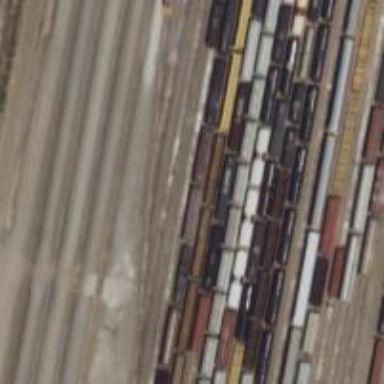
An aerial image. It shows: Railway yard in service.